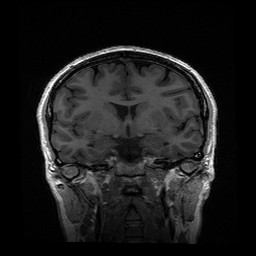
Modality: T1w
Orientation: sagittal